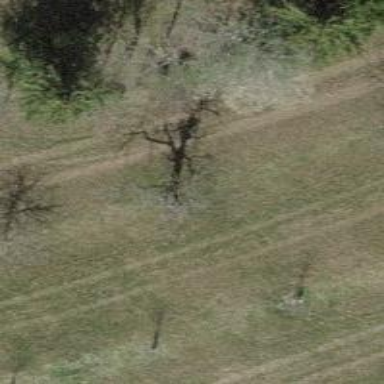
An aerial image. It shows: Single tag "natural: tree."